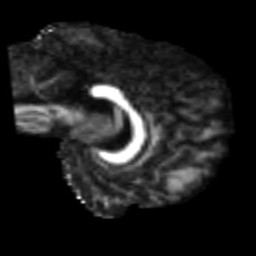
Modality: FA
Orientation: sagittal
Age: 26
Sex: male
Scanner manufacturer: siemens
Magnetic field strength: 3 T
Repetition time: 2.3 s
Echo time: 0.085 s